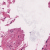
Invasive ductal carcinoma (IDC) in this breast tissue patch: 1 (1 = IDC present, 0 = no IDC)